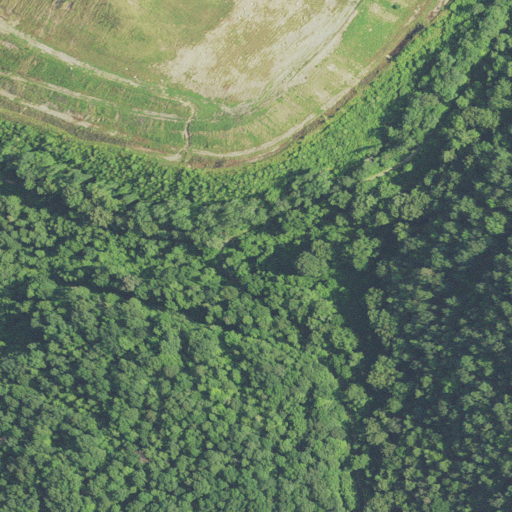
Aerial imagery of valley in West Virginia named Pigeonroost Hollow containing deciduous forest, grassland, shrub, and mixed forest